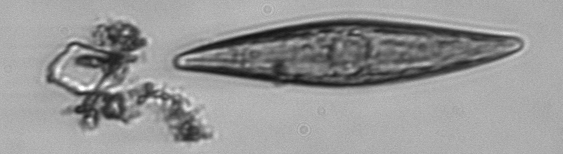
Label: Pleurosigma